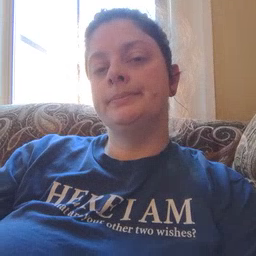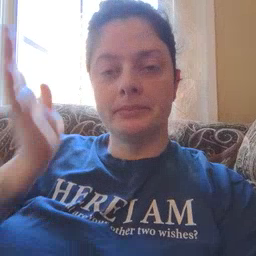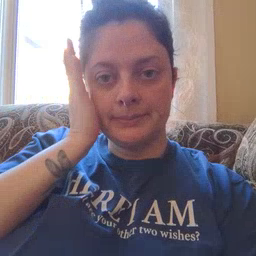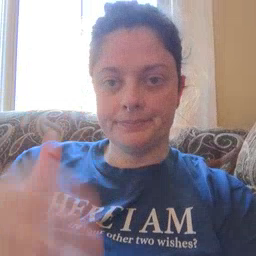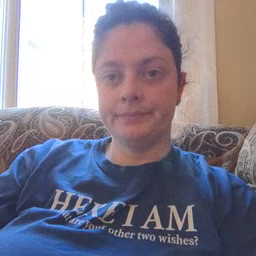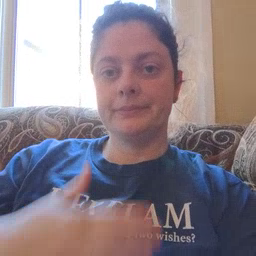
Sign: bed